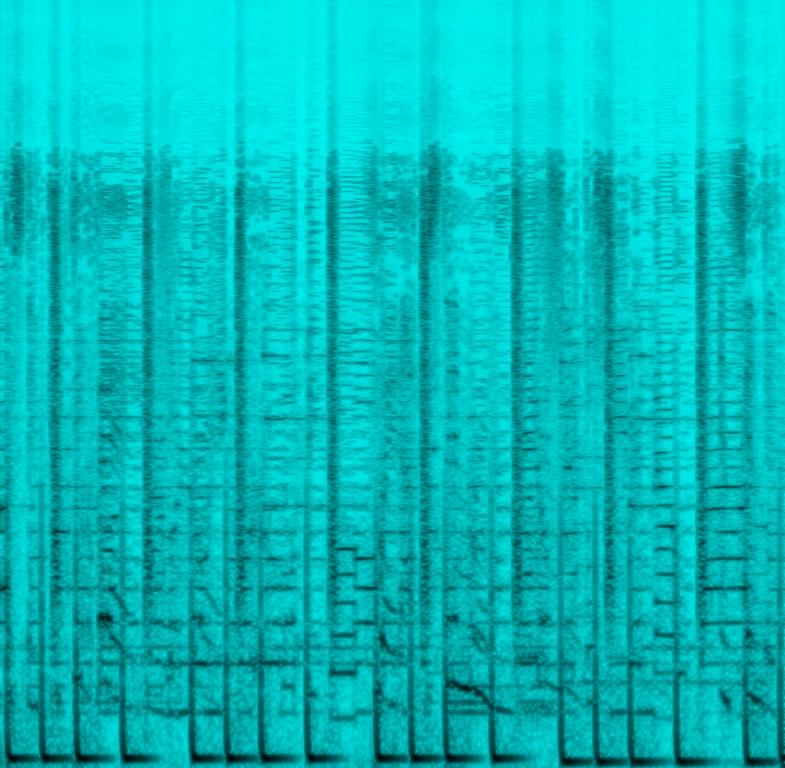
This hip-hop song features a male voice singing the main melody. There are other quirky voices singing in the background. This is accompanied by programmed percussion playing deep kick and snare hits. Hand claps are played on alternate counts of the bar. This song can be played in a club.